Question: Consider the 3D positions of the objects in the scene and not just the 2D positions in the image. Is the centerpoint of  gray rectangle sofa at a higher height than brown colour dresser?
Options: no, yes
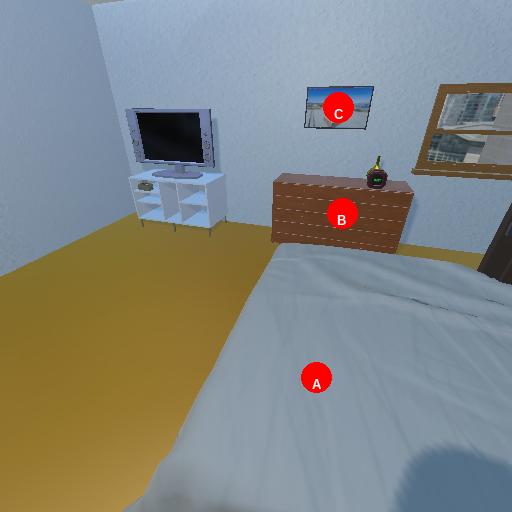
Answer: no